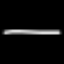
Label: line